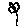
Label: flower